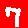
Digit: 7